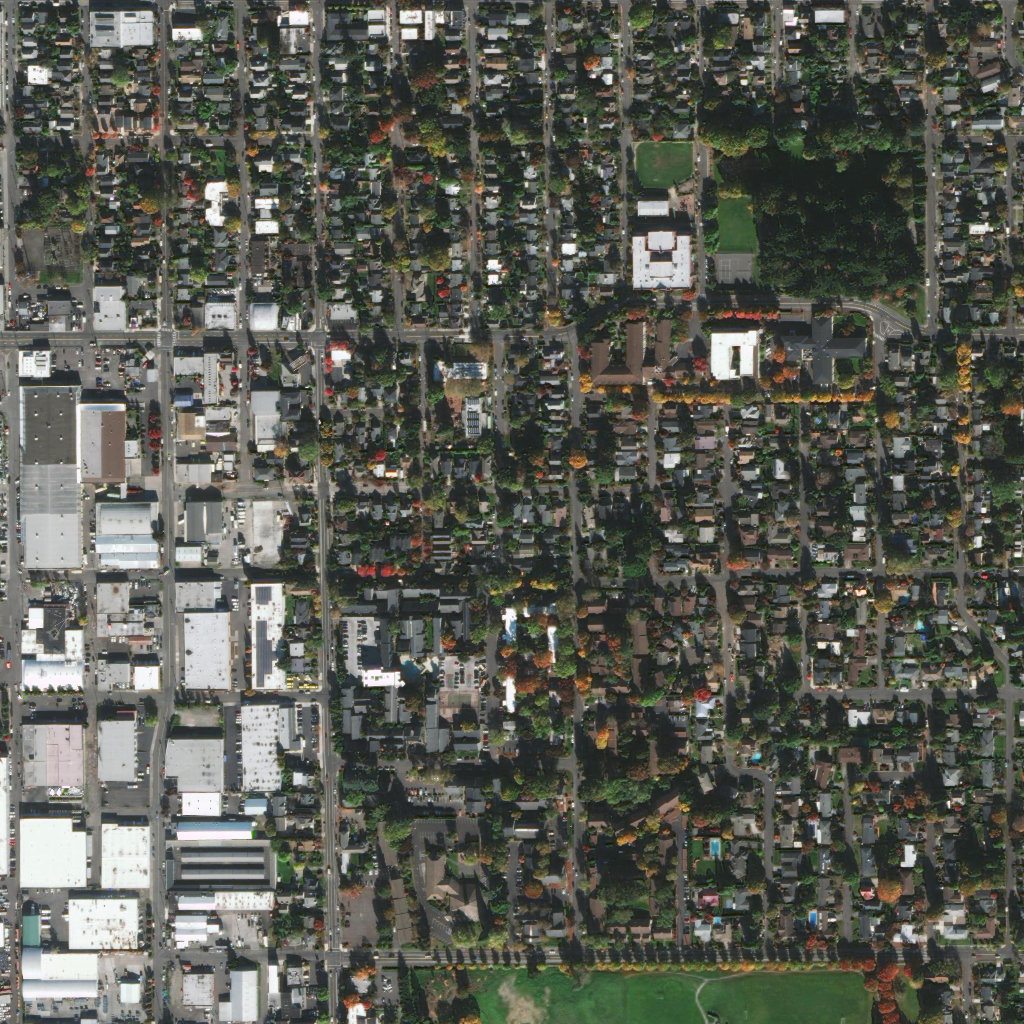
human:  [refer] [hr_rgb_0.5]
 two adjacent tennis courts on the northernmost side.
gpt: <box>[[70, 24, 73, 28, 0]]</box>

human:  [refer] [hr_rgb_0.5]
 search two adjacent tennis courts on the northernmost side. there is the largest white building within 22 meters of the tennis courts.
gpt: <box>[[70, 24, 73, 28, 0]]</box>